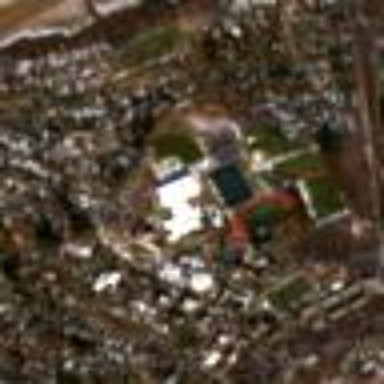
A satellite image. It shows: College or university.